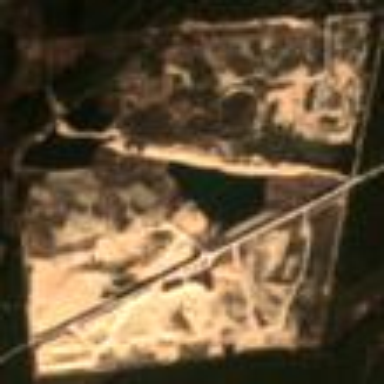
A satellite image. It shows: Quarry for sand extraction.